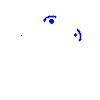
Particle: electron